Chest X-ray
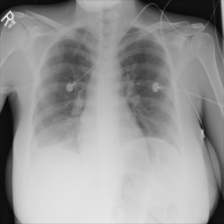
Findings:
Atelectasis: positive
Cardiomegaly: negative
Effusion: positive
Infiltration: negative
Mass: negative
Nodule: negative
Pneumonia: negative
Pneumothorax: negative
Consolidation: negative
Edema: negative
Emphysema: negative
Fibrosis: negative
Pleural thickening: negative
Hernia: negative